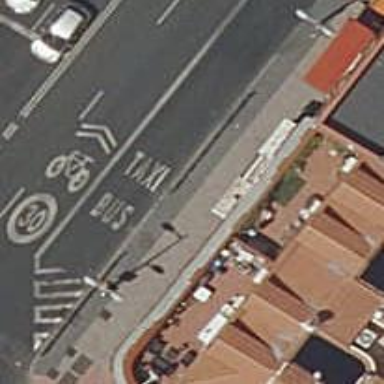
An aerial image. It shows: Bus stop with shelter. It is platform for public transport.